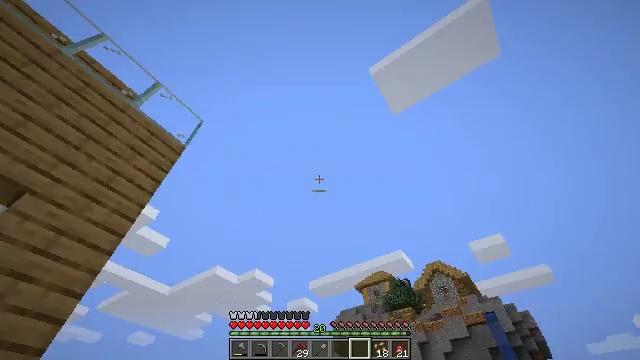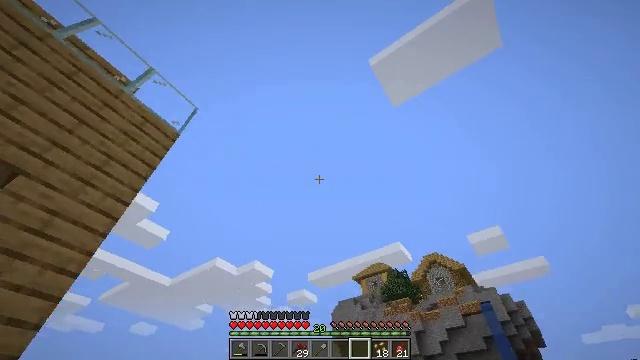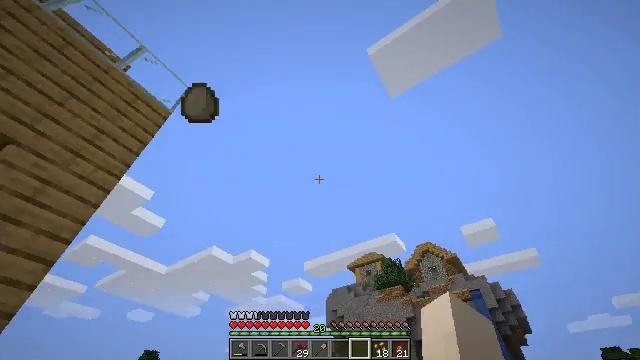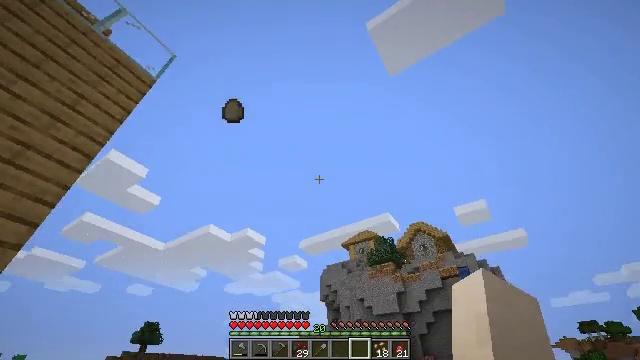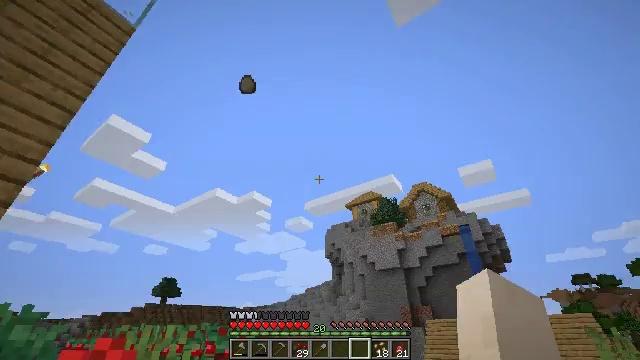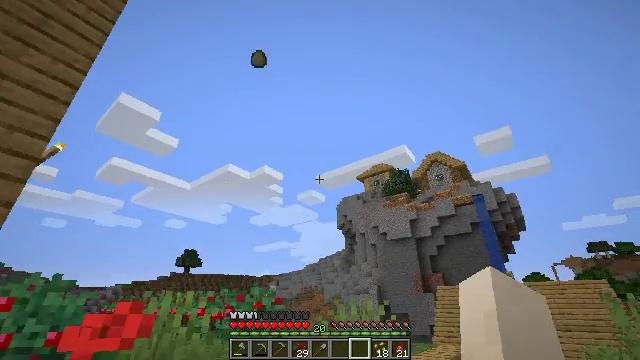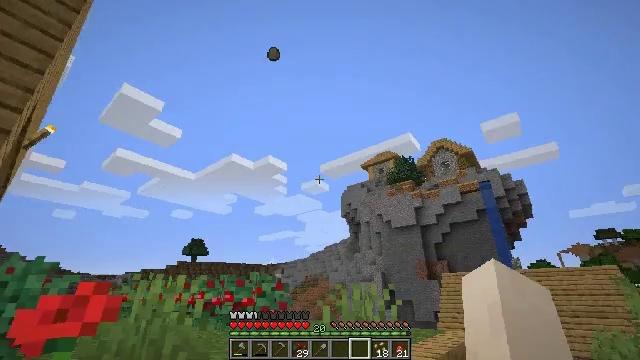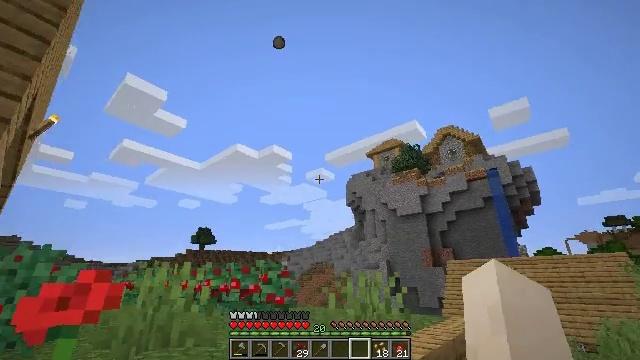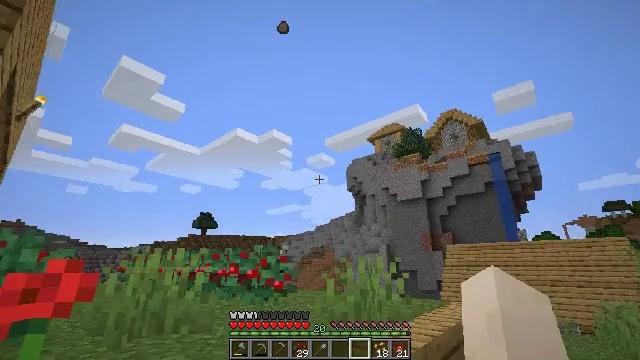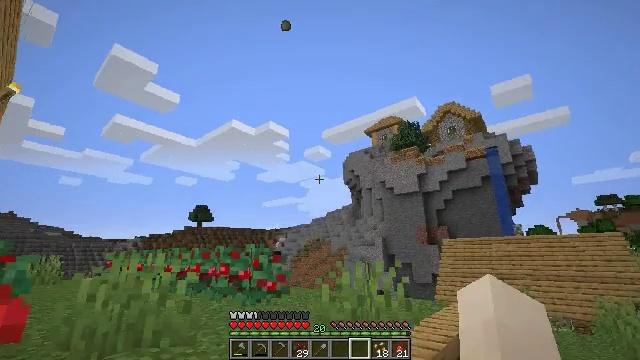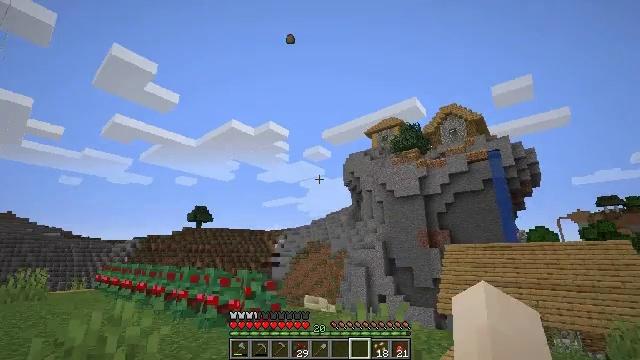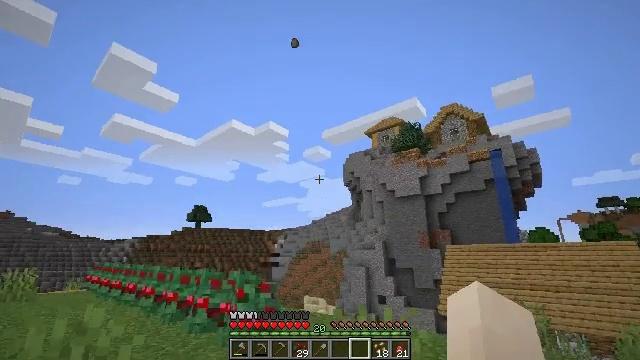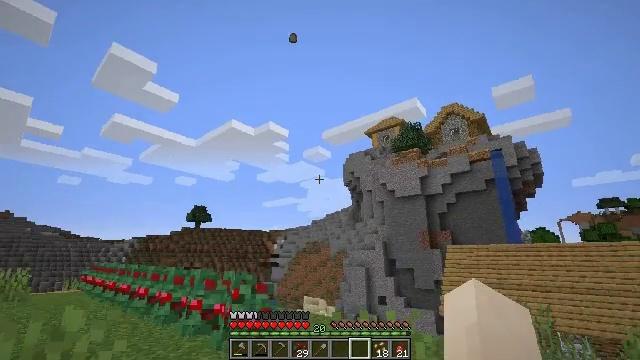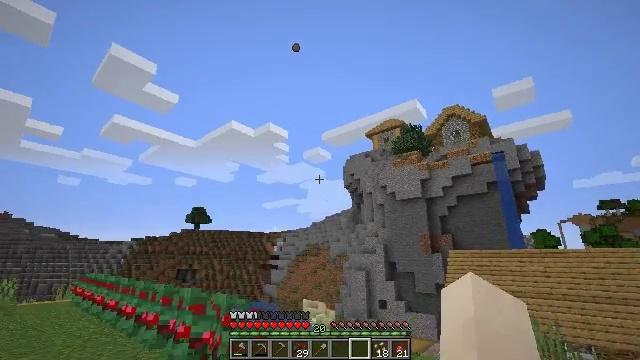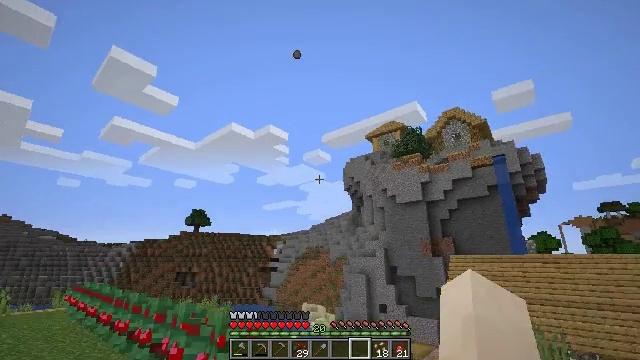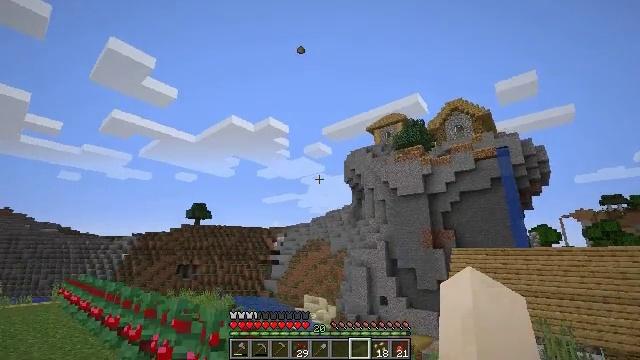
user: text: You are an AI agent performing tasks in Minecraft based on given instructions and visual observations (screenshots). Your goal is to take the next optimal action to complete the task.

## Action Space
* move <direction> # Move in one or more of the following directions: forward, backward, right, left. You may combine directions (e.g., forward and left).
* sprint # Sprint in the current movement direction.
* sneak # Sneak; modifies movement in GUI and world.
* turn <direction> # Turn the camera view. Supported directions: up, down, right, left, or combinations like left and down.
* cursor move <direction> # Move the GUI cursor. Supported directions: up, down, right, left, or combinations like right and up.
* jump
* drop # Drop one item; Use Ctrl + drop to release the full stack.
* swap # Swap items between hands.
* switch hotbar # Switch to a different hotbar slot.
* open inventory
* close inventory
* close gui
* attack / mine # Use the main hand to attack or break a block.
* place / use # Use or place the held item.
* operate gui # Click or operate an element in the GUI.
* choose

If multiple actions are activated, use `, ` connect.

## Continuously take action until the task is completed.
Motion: motion action
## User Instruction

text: Remove beetroot seeds from the inventory.
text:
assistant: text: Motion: move forward and move right, turn down
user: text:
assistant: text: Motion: move forward and move right, turn right and down
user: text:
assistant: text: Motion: move forward and move right, turn right and down
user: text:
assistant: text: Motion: move forward, turn left and down
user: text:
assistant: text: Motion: move forward, turn left and down
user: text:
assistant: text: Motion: move forward, turn left and down
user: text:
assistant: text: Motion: move forward, turn left and down
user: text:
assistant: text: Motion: move forward, turn down
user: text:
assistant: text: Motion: move forward, turn down
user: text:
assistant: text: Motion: move forward
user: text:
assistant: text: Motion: move forward
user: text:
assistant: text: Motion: move forward
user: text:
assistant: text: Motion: move forward
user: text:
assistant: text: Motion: move forward
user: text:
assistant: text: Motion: move forward, turn down
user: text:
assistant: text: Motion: move forward, turn right and down
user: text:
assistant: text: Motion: move forward, turn right and down
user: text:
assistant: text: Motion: move forward, turn down
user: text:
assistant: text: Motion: move forward
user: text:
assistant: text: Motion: move forward
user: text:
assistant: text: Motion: move forward
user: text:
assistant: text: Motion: move forward
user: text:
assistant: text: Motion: move forward
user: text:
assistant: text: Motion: move forward
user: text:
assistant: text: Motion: no_op
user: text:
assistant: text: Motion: no_op
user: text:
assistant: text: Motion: no_op
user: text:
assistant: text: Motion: no_op
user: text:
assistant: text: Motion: no_op
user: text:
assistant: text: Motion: no_op